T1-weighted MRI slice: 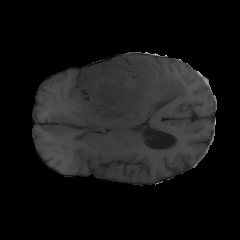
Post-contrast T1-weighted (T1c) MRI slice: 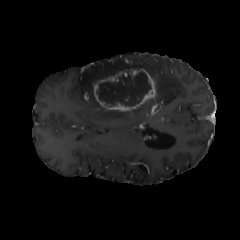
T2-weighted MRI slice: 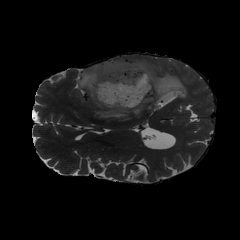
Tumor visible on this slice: yes